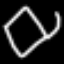
Label: diamond